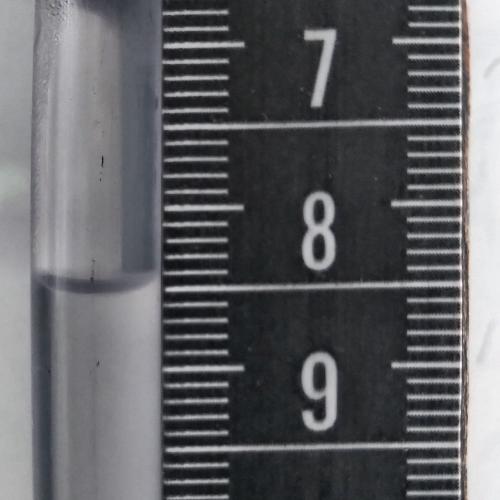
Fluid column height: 8.5 cm